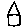
Label: house